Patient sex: M
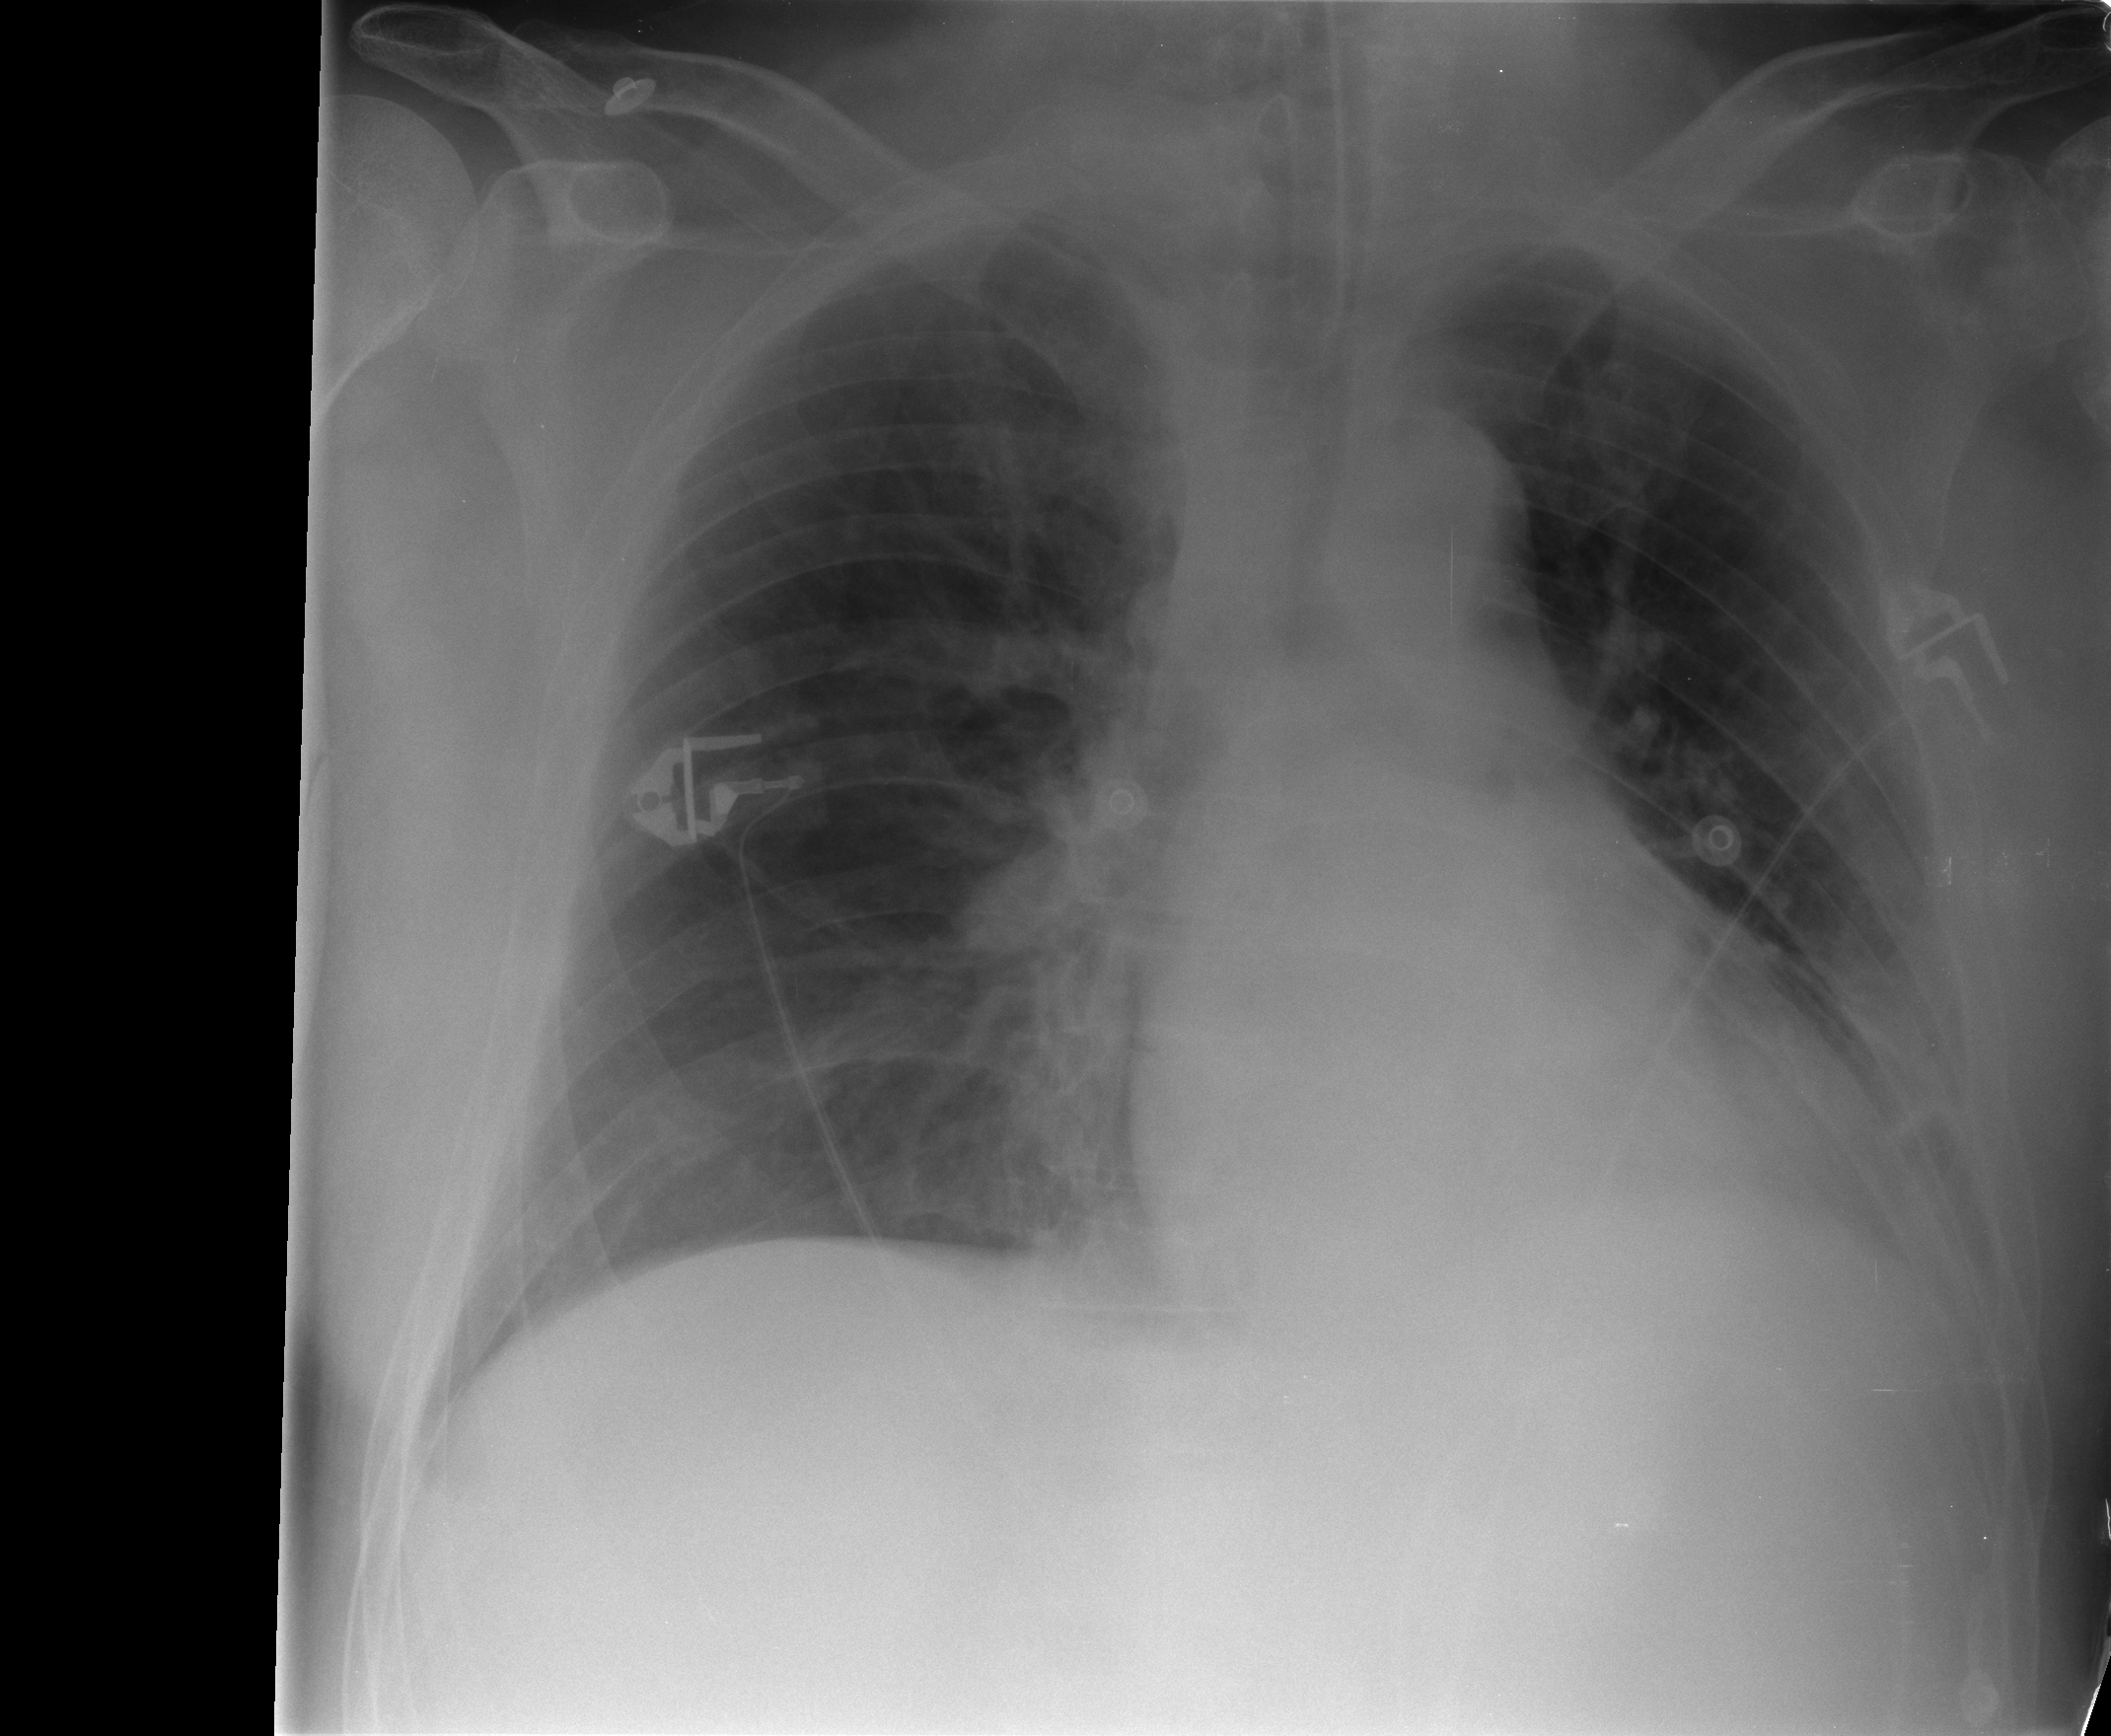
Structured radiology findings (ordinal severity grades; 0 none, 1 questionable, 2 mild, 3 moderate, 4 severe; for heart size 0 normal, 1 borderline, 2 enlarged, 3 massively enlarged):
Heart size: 0
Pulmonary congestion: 0
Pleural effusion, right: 0
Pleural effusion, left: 2
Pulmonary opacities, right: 0
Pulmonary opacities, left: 2
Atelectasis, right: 0
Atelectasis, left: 3